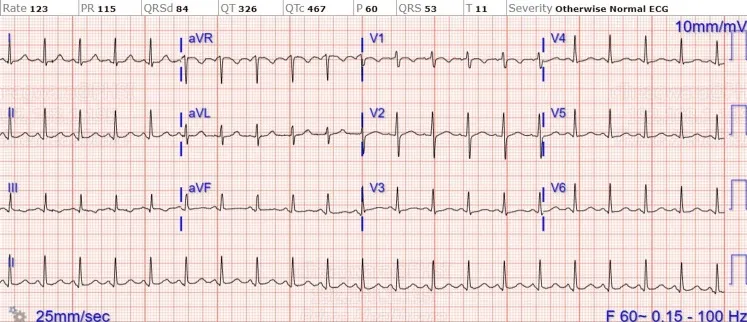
Initial electrocardiogram (EKG) showing abnormal R-wave progression and early transition.
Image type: electrography (ekg)